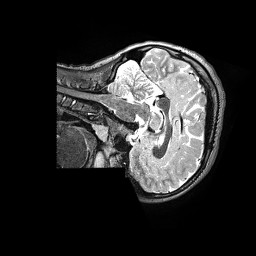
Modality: T2w
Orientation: sagittal
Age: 10
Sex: male
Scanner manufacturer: siemens
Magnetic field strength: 3 T
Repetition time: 3.2 s
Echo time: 0.564 s